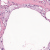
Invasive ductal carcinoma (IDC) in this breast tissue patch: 0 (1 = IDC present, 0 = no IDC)